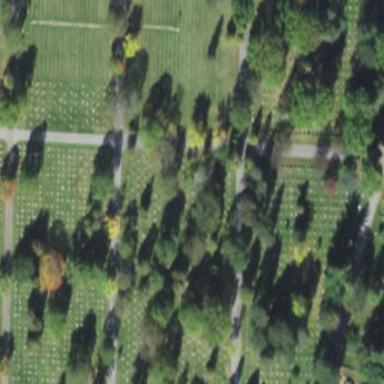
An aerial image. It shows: Historic memorial located in graveyard.